Brain MRI, t1w sequence, axial 2D slice.
Patient: age 35, sex F, weight 78 kg, height 1.78 m
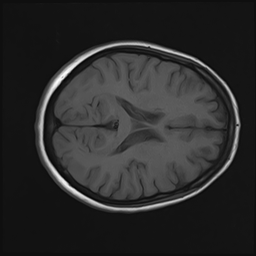